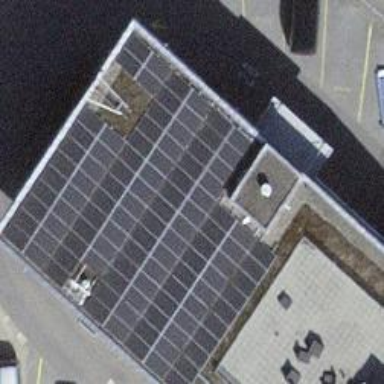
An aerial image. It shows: Solar power generator using photovoltaic method with solar photovoltaic panel types.